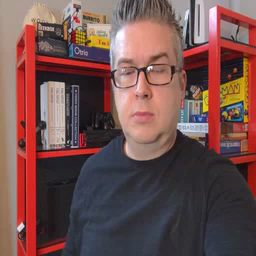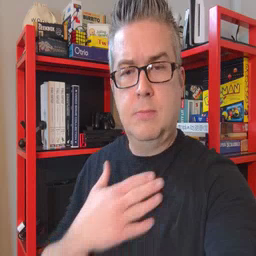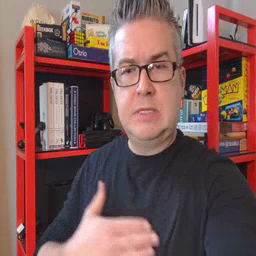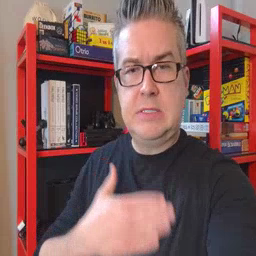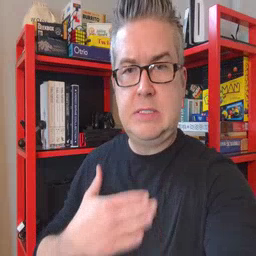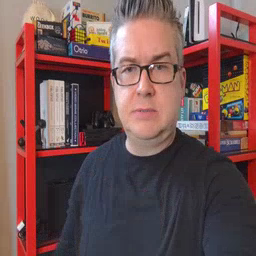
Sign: please